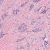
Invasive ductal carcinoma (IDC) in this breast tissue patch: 1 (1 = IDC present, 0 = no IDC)